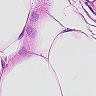
Metastatic tissue present: no